The image is an STFT spectrogram (time versus frequency) of a rotating-machine vibration signal. What is the most likely rotor condition (normal, misalignment, unbalance, looseness)?
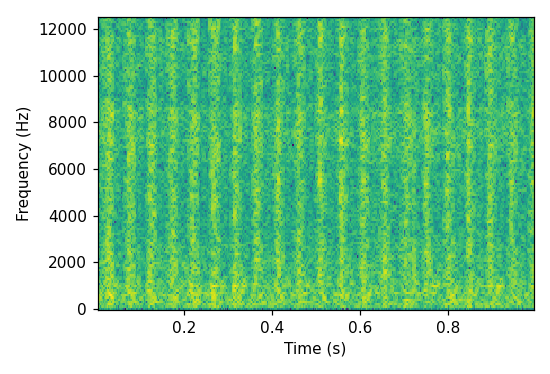
Answer: looseness